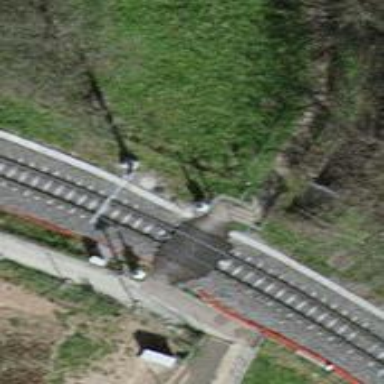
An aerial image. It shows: Crossing for the railway.